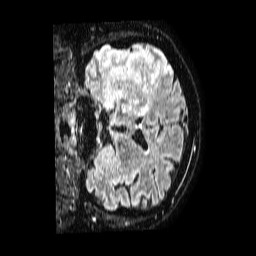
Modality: FLAIR
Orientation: coronal
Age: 69
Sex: male
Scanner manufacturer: philips
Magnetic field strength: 1.5 T
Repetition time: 4.8 s
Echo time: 0.3 s